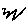
Label: zigzag